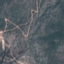
Label: HerbaceousVegetation